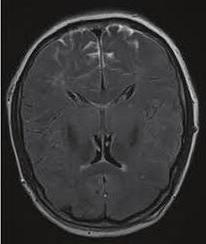
Label: notumor